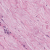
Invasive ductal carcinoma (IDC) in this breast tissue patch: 0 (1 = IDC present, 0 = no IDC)